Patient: sex F, age 46
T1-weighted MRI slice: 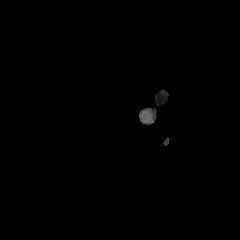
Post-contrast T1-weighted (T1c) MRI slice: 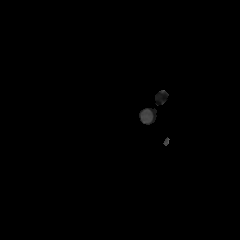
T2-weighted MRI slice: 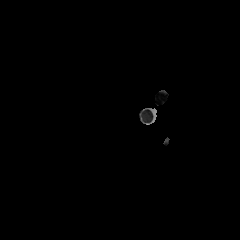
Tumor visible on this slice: no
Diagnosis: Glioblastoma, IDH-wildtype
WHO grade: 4